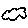
Label: cloud